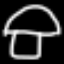
Label: mushroom